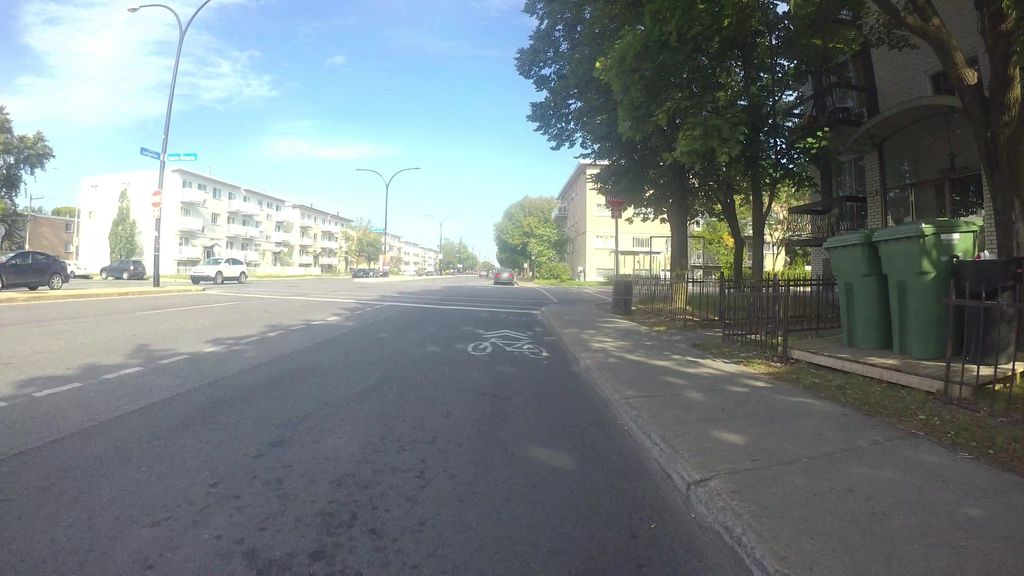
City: montreal